Interaction volume radius: 5 \u00c5
Interaction volume height: 25 \u00c5
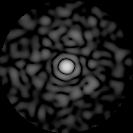
Disorder parameter: 0.8225